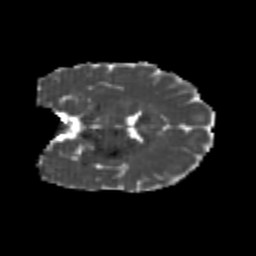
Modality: MD
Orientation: coronal
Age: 22
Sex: female
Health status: healthy
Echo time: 0.074 s